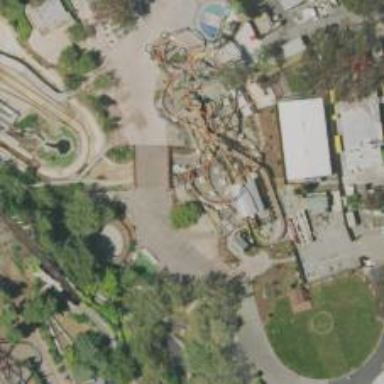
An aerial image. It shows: Thrilling roller coaster attraction.